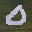
Label: 0